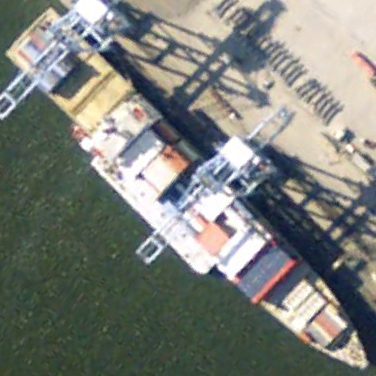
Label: civil